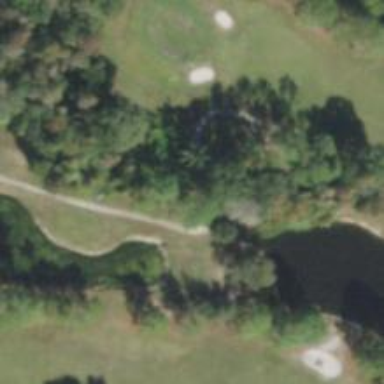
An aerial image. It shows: Pathway for golfing.